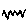
Label: zigzag